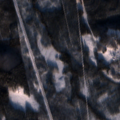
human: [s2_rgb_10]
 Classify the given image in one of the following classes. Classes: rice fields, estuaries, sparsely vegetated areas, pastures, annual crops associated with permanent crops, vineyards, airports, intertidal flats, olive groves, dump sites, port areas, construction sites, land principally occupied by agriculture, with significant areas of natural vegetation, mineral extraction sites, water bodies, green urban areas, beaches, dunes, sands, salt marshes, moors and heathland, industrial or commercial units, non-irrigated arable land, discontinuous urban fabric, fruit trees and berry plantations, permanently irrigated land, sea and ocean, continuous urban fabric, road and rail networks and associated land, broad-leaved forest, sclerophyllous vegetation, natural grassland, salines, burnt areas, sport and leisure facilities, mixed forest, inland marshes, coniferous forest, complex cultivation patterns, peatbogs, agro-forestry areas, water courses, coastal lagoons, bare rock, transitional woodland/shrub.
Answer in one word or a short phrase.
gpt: coniferous forest, mixed forest, transitional woodland/shrub